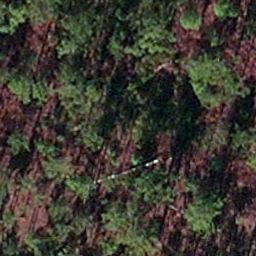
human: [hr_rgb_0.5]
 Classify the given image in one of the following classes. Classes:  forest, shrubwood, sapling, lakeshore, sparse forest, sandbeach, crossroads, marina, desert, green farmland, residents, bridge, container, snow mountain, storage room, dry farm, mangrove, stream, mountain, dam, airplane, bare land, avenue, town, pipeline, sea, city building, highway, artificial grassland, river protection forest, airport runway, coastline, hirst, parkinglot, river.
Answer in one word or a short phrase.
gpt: sapling